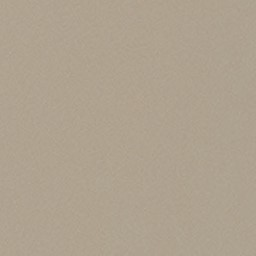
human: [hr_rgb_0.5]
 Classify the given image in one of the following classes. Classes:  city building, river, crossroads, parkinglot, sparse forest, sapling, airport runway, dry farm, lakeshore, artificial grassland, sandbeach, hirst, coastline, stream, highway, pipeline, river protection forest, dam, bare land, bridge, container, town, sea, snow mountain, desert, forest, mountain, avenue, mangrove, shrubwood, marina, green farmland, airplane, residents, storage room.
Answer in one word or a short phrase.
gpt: desert